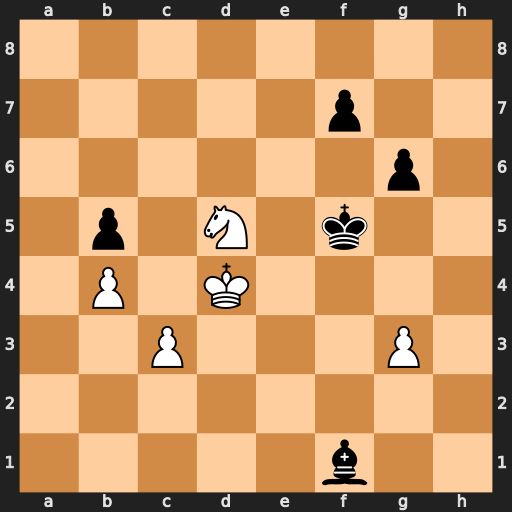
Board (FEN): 8/5p2/6p1/1p1N1k2/1P1K4/2P3P1/8/5b2
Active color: w
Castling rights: -
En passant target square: -
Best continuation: Ne3+ Ke6 Nxf1